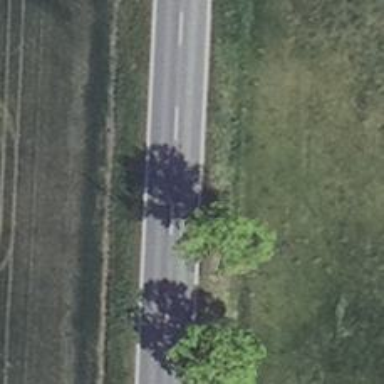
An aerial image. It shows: Deciduous tree with broadleaved leaves.